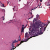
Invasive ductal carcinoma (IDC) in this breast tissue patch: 0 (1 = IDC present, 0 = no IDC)